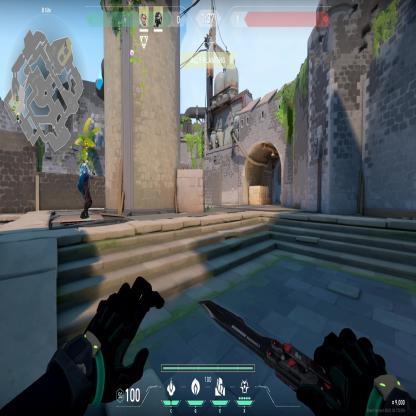
Label: teammate